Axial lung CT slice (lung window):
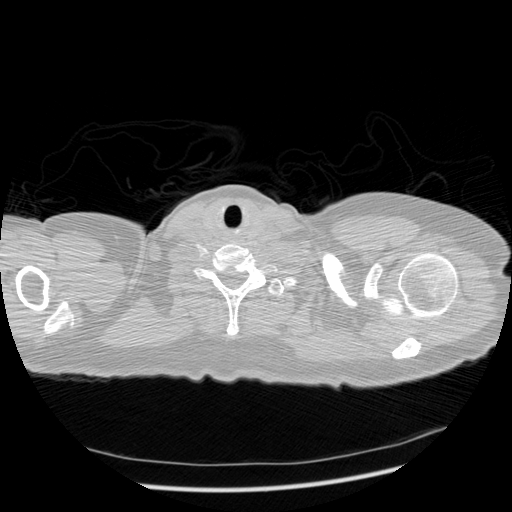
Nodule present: no